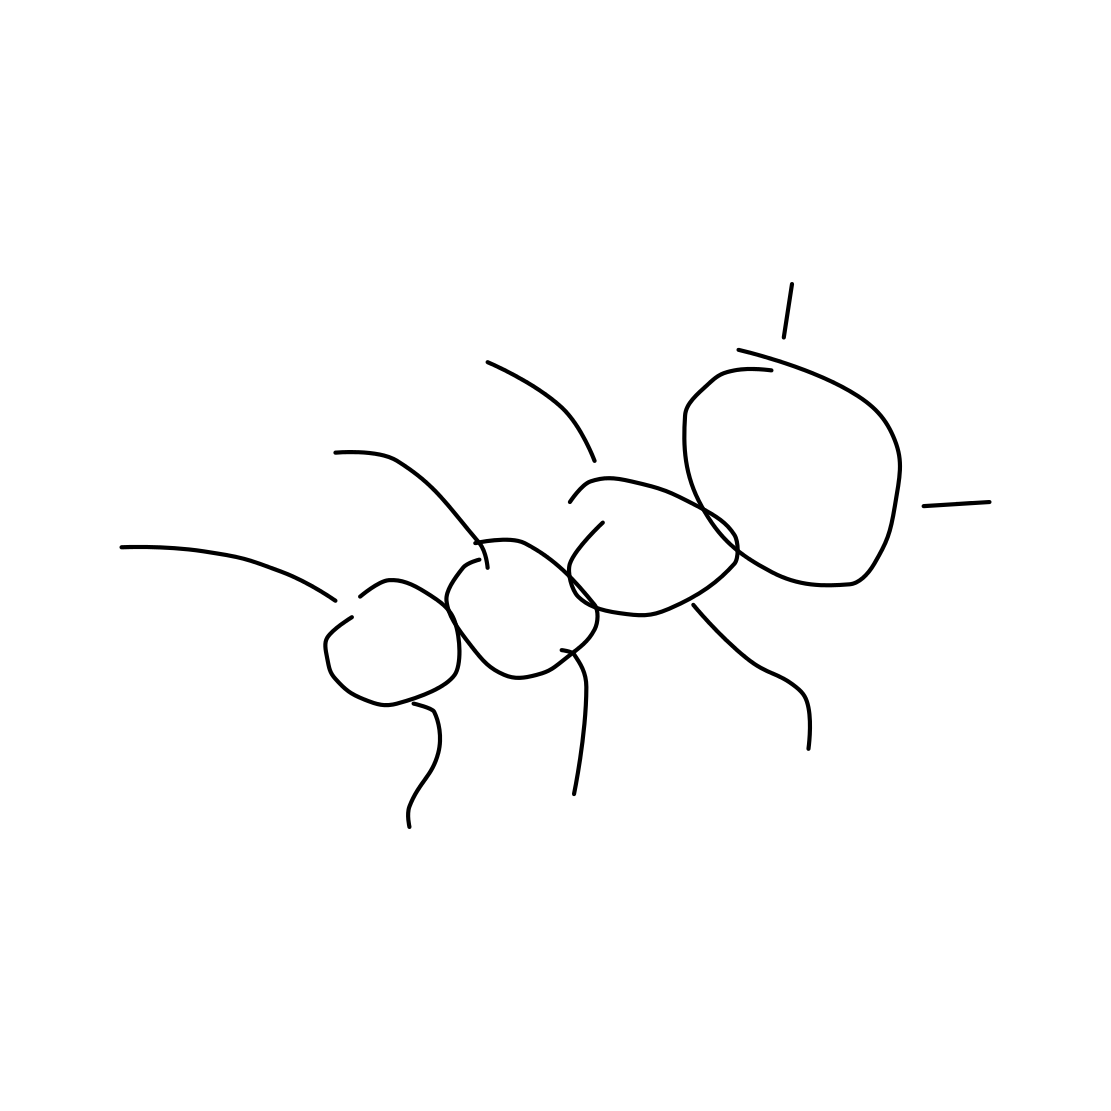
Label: ant